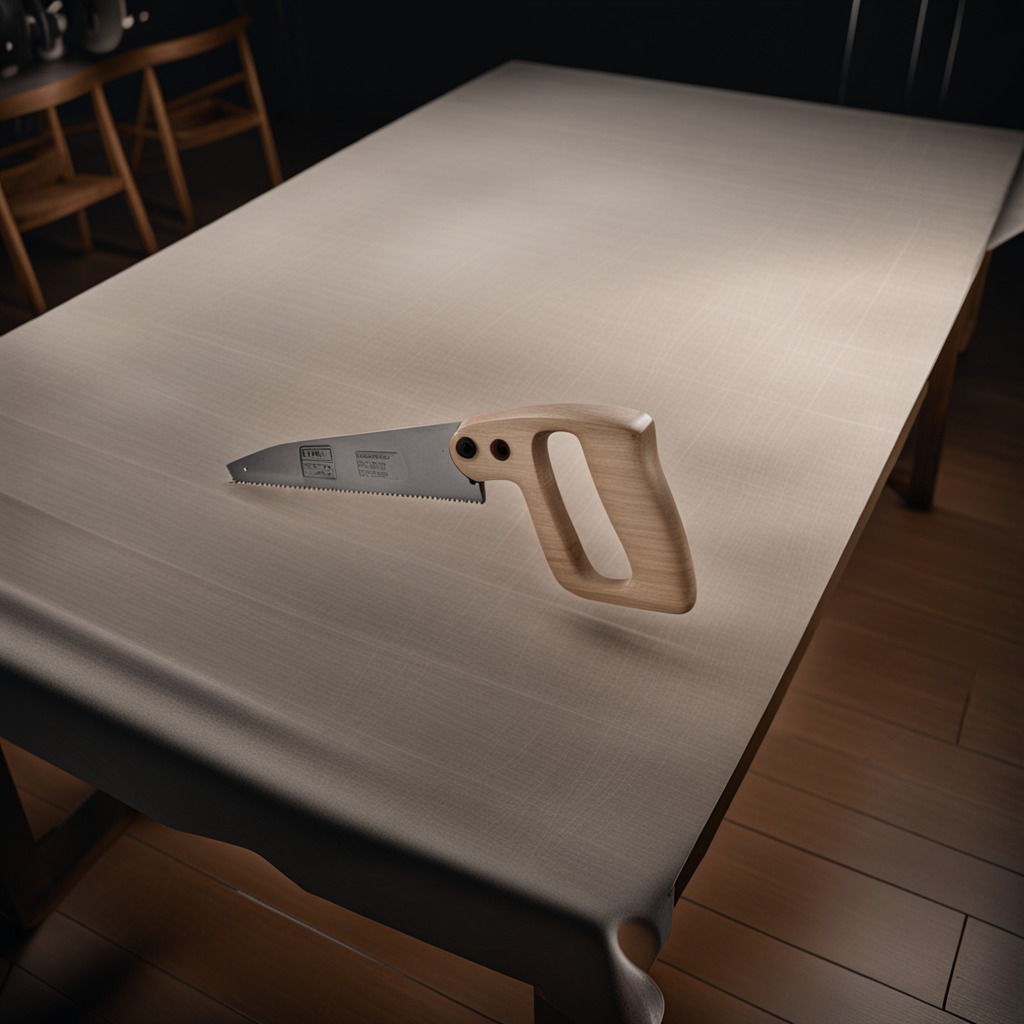
A metal saw lies on a wooden table inside a workshop at night.